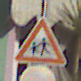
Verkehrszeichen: KinderRechts
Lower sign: UeberholverbotKraftfahrzeuge
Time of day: MorningAfternoon
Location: Outdoor (Special)
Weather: PartlyCloudy
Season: NotSpecified
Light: Natural